Question: Hey I've a circular image that I want to make a cartesian in openCV.
I've successfully made it on matlab however I want to do it on OpenCV.
After some digging on internet. I figured out there are actually functions called logPolar, polarToCart and cartToPolar. However OpenCV official documentation is lack of information to use them. Since I don't really understand parameters those functions take I couldn't really use them
So could someone give me (actually I think a lot of people looking for it) appropriate example to use those functions please ?
Just in case I am sharing my sample image too.

thanks in advance
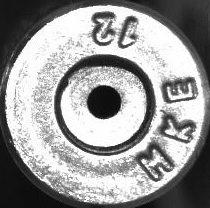
Answer: if you're using opencv3, you probably want <URL>:
note, that for both versions, you need a seperate src and dst image (does not work inplace)
'''
#include "opencv2/opencv.hpp" // needs imgproc, imgcodecs & highgui
Mat src = imread("my.png", 0); // read a grayscale img
Mat dst; // empty.
linearPolar(src,dst, Point(src.cols/2,src.rows/2), 120, INTER_CUBIC );
imshow("linear", dst);
waitKey();
'''
##
or <URL>:
'''
logPolar(src,dst,Point(src.cols/2,src.rows/2),40,INTER_CUBIC );
'''
##
[edit:]
if you're still using opencv2.4, you can only use the arcane c-api functions, and need IplImage conversions ():
'''
Mat src=...;
Mat dst(src.size(), src.type()); // yes, you need to preallocate here
IplImage ipsrc = src; // new header, points to the same pixels
IplImage ipdst = dst;
cvLogPolar( &ipsrc, &ipdst, cvPoint2D32f(src.cols/2,src.rows/2), 40, CV_INTER_CUBIC);
// result is in dst, no need to release ipdst (and please don't do so.)
'''
(polarToCart and cartToPolar work on point coords, not images)